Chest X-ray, PA view. Patient: 30 years old, sex F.
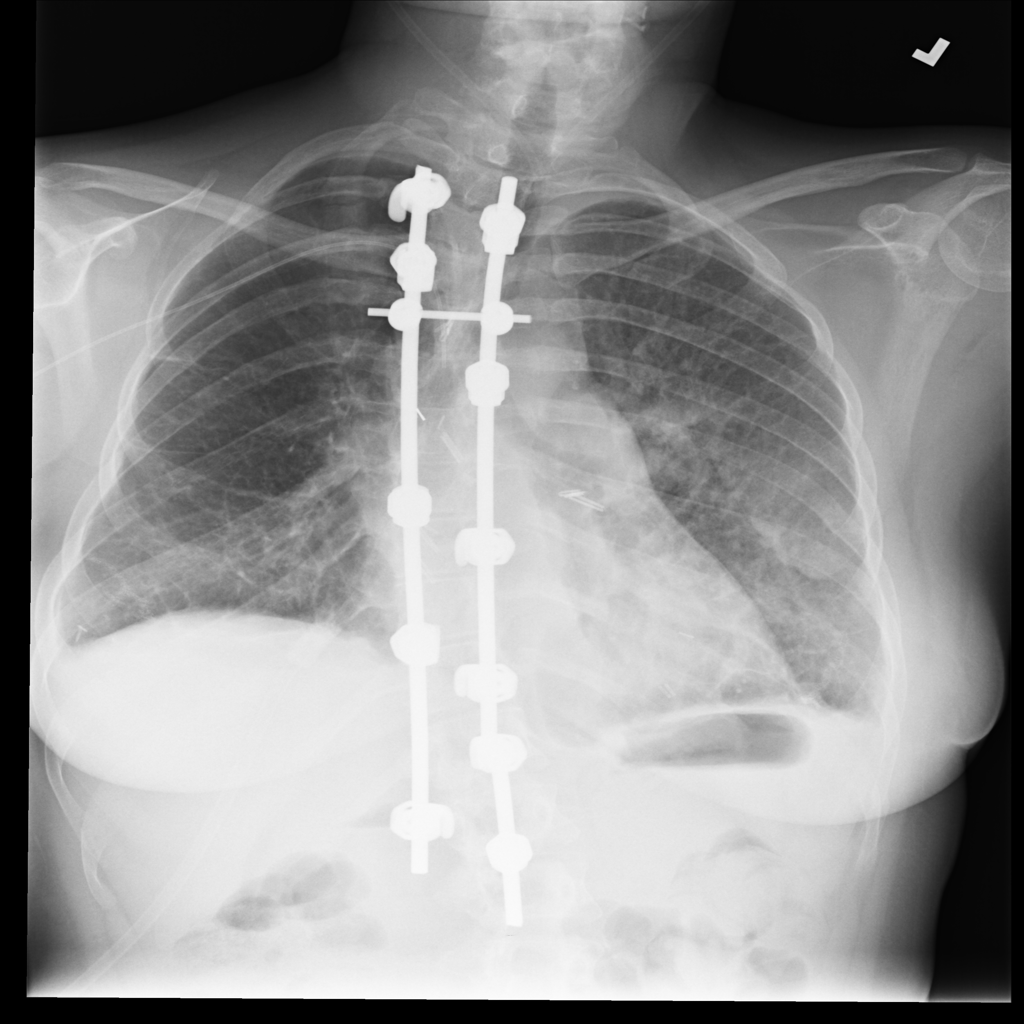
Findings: Effusion